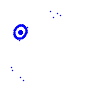
Particle: electron